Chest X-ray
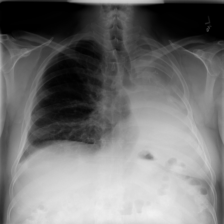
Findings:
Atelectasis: negative
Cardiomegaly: negative
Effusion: negative
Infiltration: negative
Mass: negative
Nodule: negative
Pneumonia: negative
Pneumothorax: negative
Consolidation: negative
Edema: negative
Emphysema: negative
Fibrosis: negative
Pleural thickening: negative
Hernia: negative